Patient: sex F, age 26
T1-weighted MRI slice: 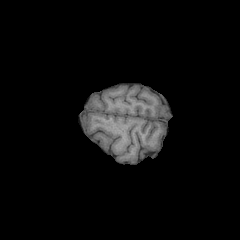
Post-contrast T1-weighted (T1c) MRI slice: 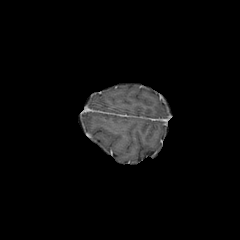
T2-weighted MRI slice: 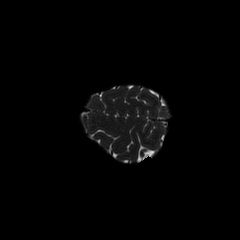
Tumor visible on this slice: no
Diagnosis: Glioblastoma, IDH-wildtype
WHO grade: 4